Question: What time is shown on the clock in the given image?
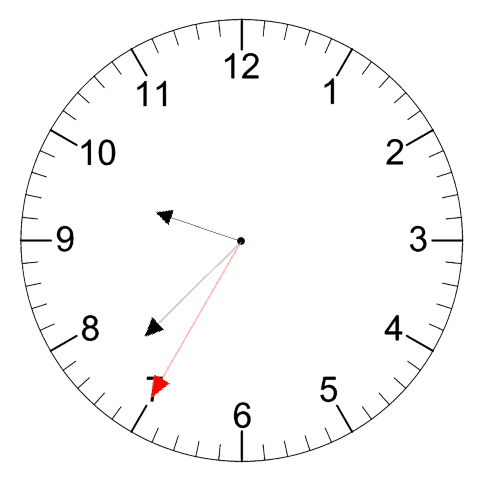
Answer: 09:37:35